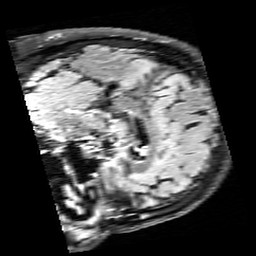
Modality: FLAIR
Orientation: sagittal
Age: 64
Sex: male
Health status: healthy
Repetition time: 12 s
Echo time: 0.095 s